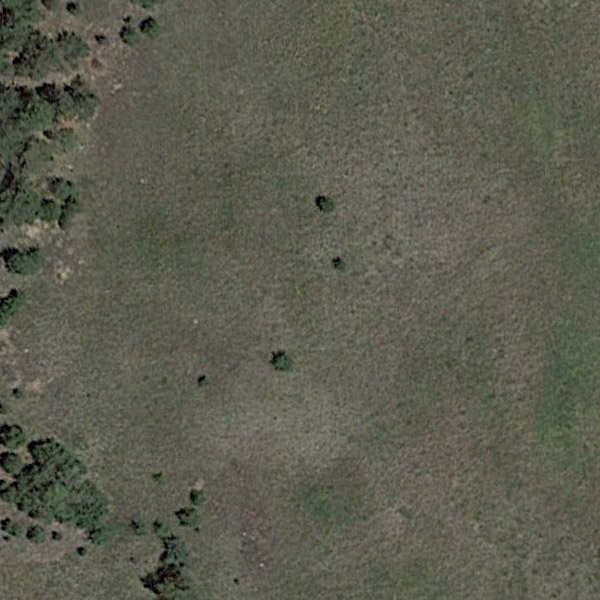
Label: Meadow